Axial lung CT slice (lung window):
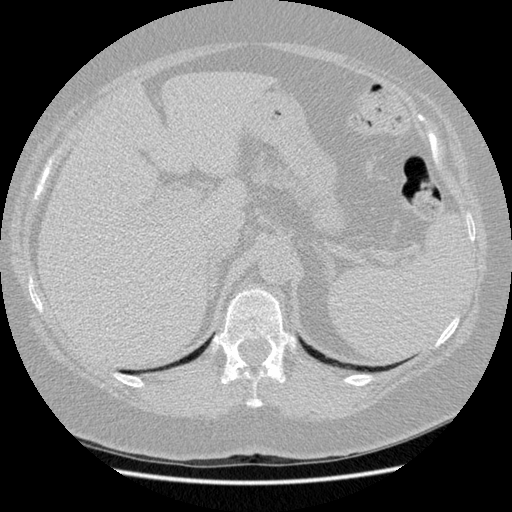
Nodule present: no